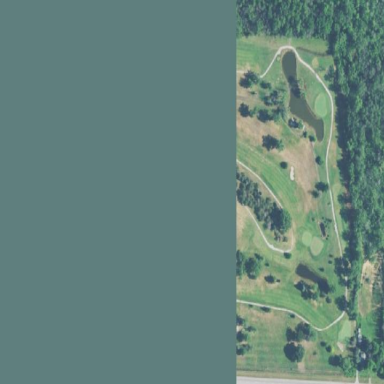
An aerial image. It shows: Golf course surrounded by greenery.